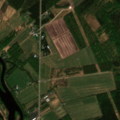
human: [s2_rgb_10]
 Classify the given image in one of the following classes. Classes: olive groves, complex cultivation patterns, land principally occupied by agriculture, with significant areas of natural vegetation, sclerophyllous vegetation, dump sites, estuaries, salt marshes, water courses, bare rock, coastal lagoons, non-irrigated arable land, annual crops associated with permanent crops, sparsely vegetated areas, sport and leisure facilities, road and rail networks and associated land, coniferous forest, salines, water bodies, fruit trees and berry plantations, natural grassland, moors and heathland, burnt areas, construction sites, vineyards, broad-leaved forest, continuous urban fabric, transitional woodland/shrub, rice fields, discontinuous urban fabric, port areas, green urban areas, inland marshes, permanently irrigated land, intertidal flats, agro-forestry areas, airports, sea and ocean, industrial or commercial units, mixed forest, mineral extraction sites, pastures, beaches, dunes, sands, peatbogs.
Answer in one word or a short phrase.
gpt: non-irrigated arable land, land principally occupied by agriculture, with significant areas of natural vegetation, mixed forest, water courses